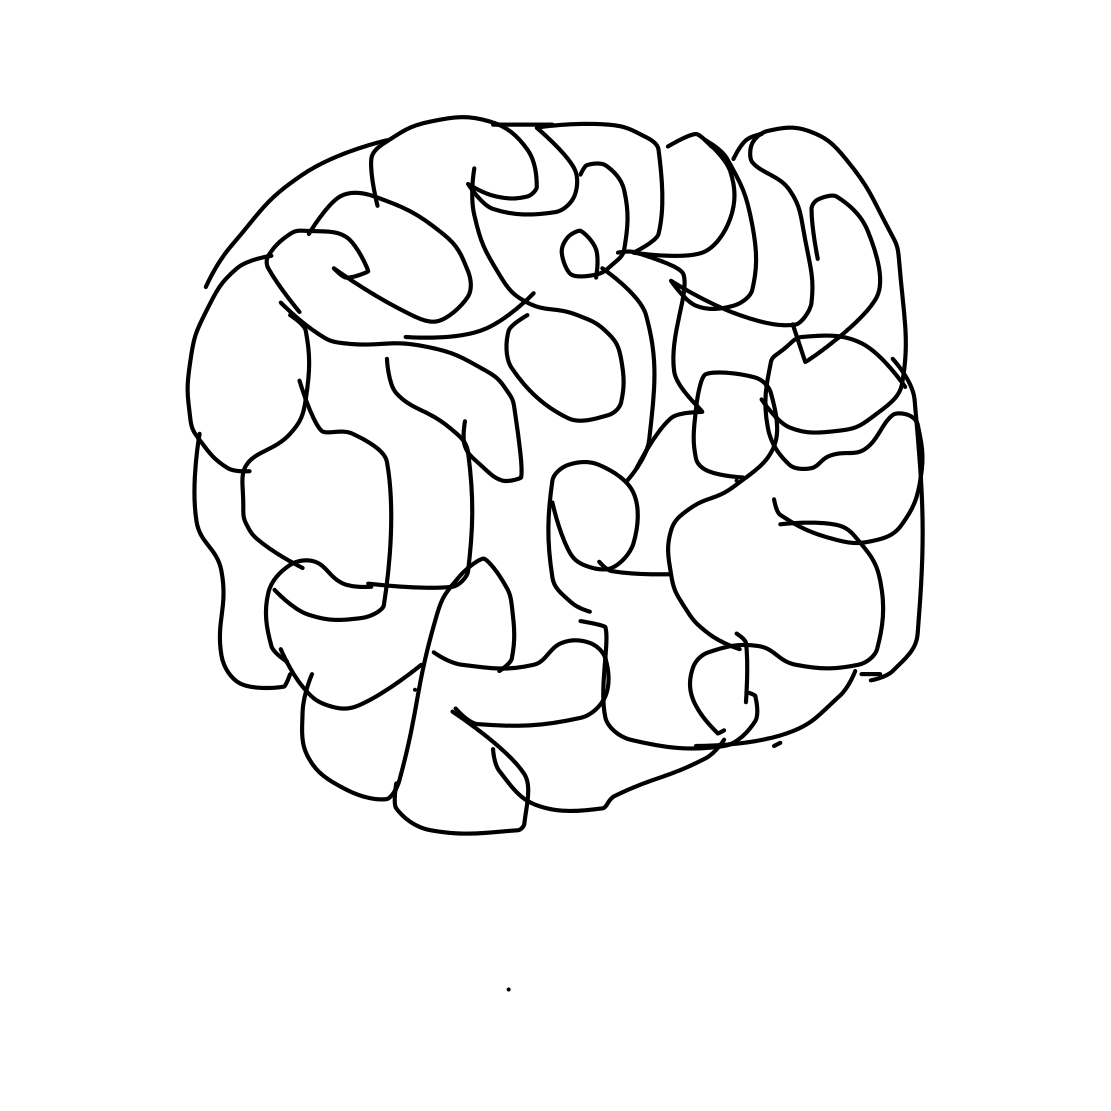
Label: brain